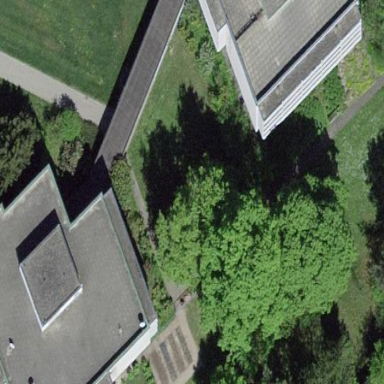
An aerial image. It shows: View of roof of building.